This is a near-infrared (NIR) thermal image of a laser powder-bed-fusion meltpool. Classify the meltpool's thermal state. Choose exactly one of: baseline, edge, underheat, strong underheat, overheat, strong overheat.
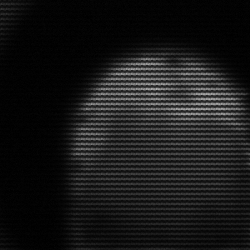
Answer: edge